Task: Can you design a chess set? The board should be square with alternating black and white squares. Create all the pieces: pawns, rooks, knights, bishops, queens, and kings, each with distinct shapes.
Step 2816:
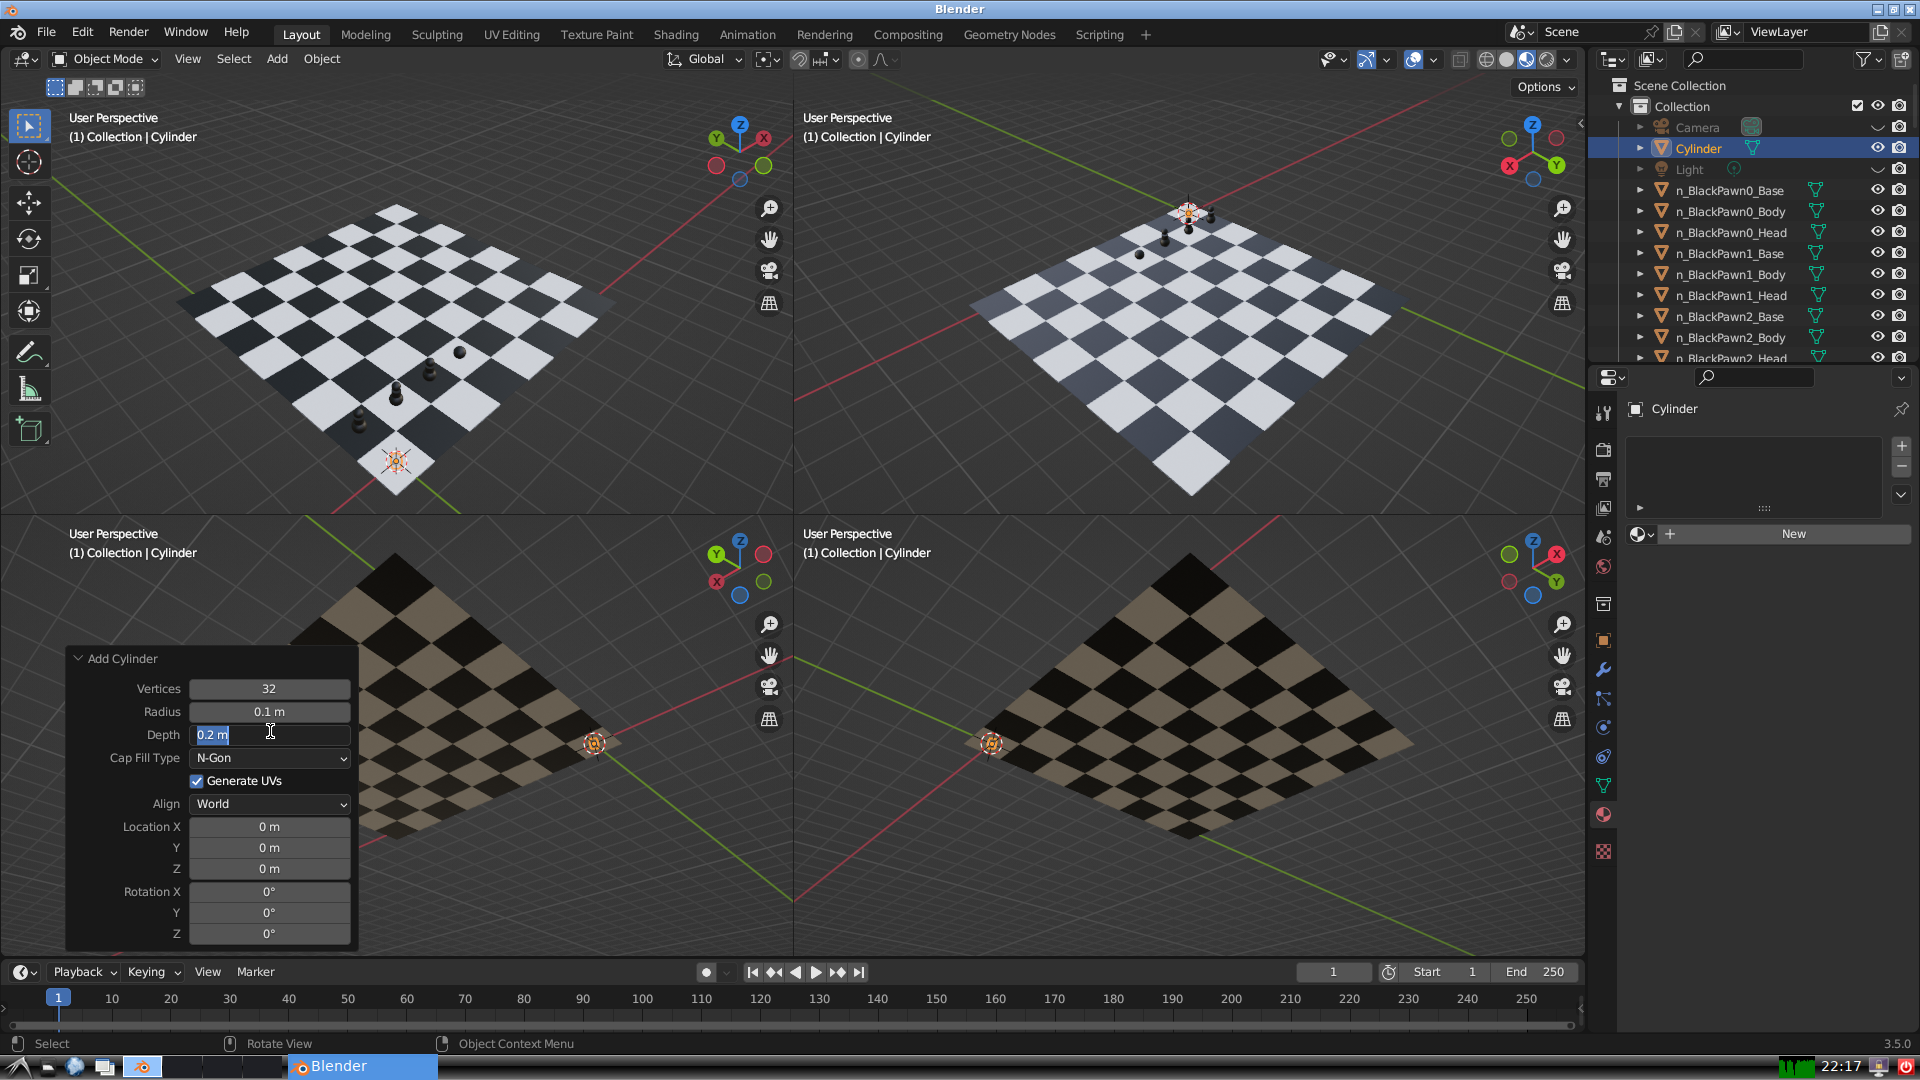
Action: input_text: 0.2